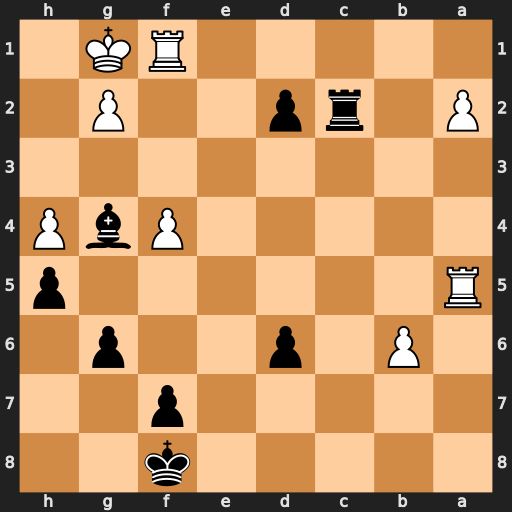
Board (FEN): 5k2/5p2/1P1p2p1/R6p/5PbP/8/P1rp2P1/5RK1
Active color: b
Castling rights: -
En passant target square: -
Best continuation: Rc1 Rd5 Be2